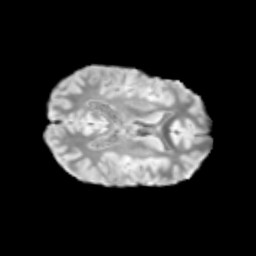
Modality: T2w
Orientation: axial
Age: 10
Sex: male
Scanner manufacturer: siemens
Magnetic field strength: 3 T
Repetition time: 3.8 s
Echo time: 0.07 s